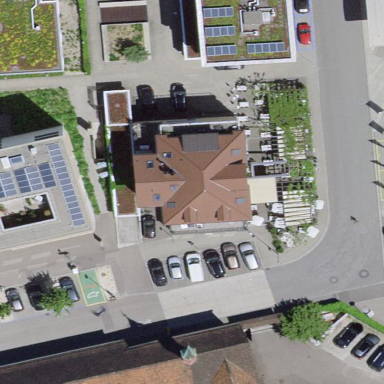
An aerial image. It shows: Building that houses restaurant.